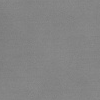
Atmospheric dust classification: dusty